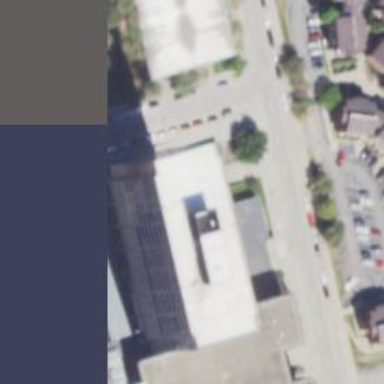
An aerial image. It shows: Multi-storey parking building.